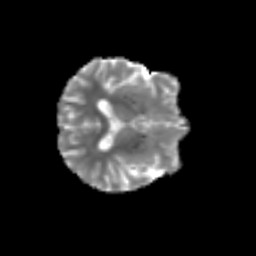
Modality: MD
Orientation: axial
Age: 67
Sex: female
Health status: ill
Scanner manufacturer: siemens
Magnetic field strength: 3 T
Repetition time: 8.7 s
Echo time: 0.11 s